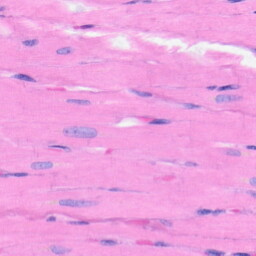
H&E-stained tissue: Heart